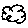
Label: cloud